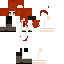
A female human skin with medium skin, wearing brown long hair dressed in a red hoodie and red pants, featuring a closed mouth.